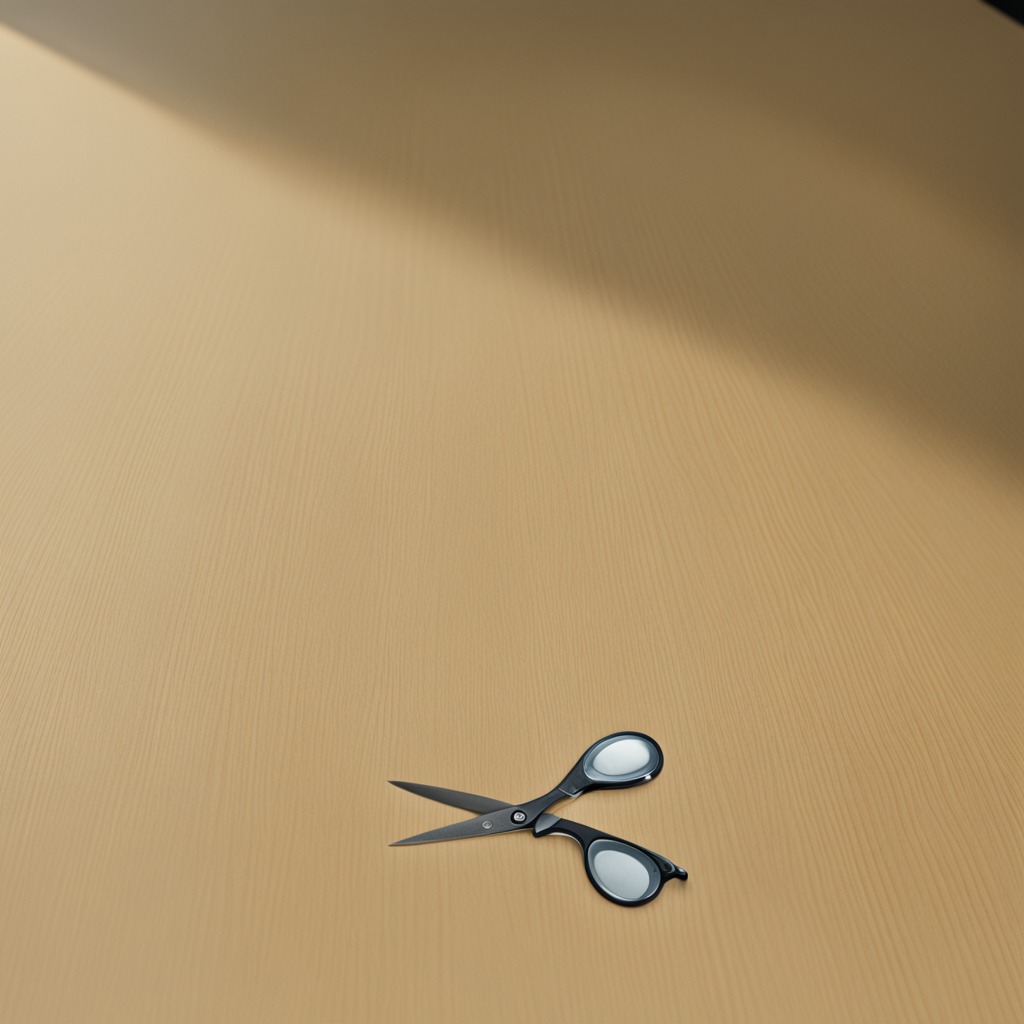
A scissor lying on the plywood surface in a paint workshop lit by afternoon window light